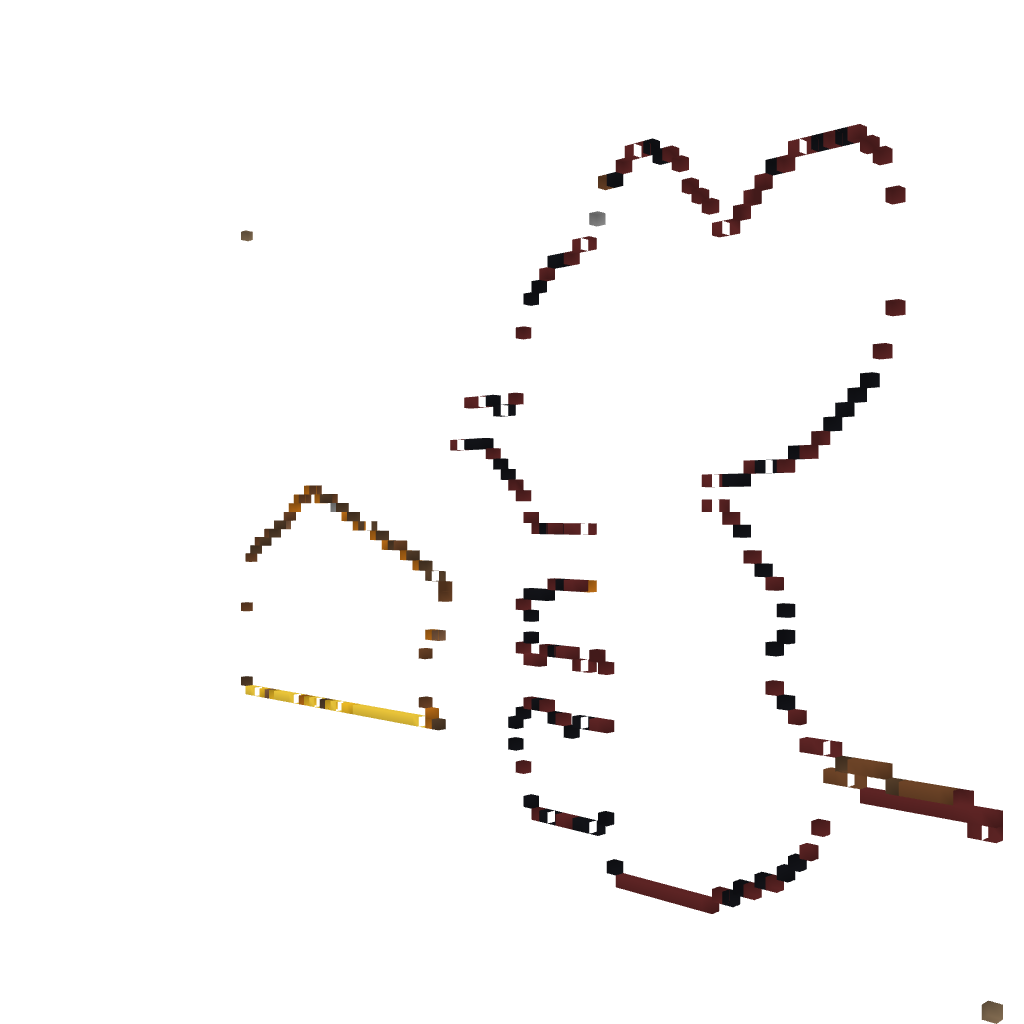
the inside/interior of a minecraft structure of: Jerry